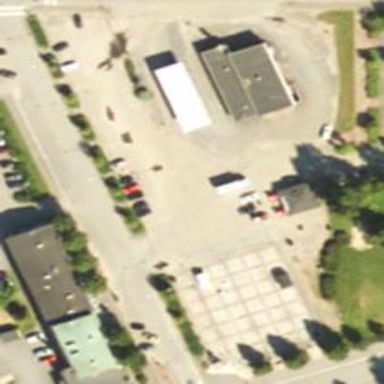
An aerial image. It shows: Commercial area.